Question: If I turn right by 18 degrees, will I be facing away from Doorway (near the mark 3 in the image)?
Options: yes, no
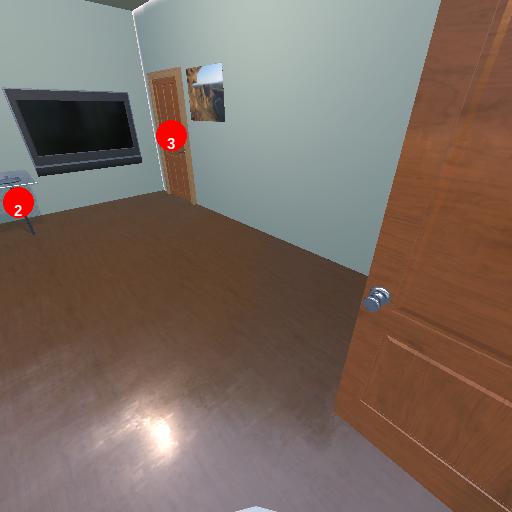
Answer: yes